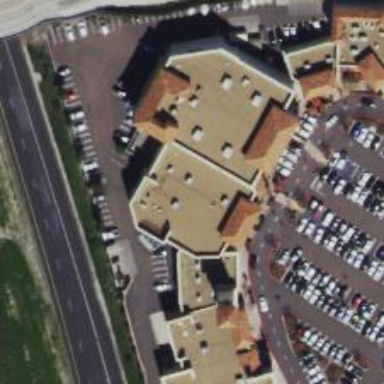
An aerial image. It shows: Supermarket.